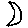
Label: moon